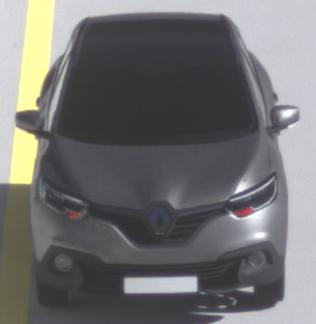
Make: Renault
Model: Kadjar ENERGY TCe 130
Detailed model: Kadjar
Model produced from: 2015/05
Model produced until: 2018/08
Doors: 5
Color: gray
Road condition: dry road
Daytime: morning or afternoon
Contrast: high contrast